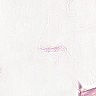
Metastatic tissue present: no